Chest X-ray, PA view. Patient: 55 years old, sex F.
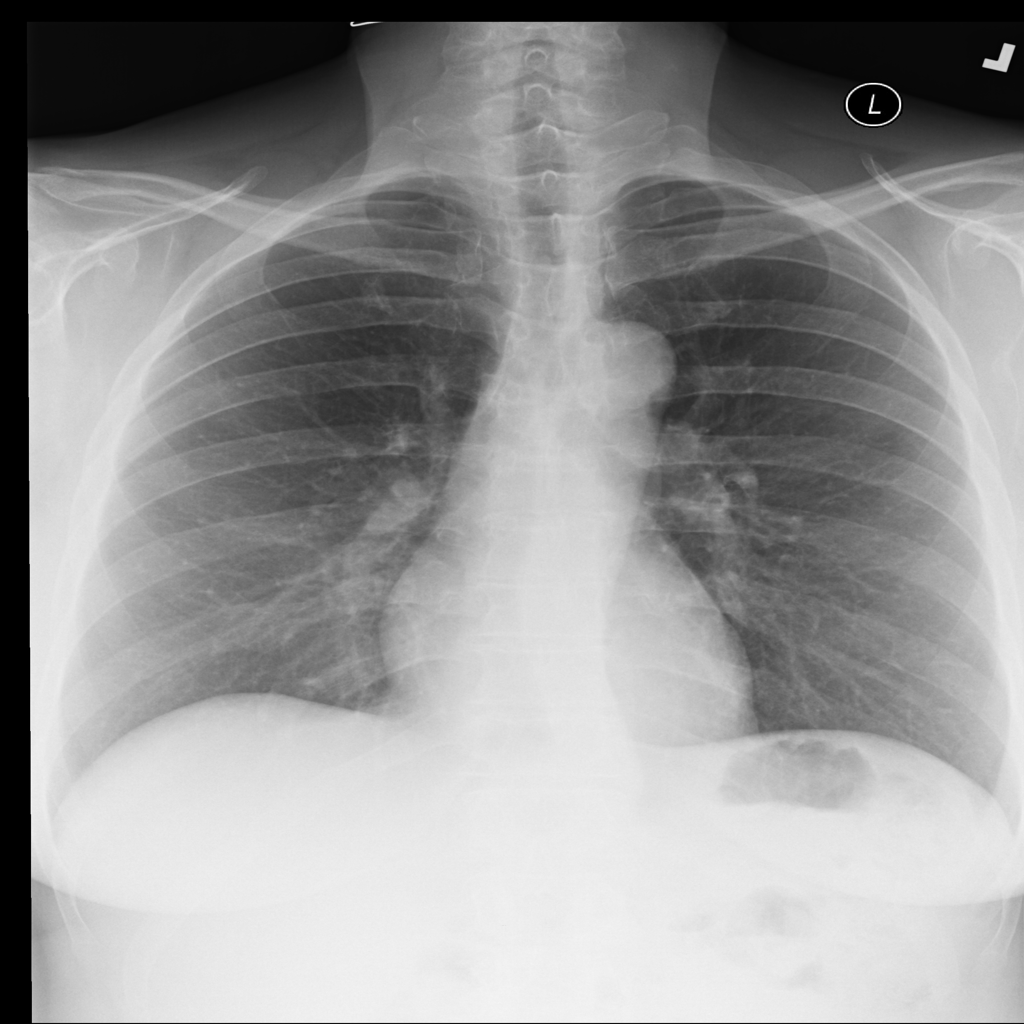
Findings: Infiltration